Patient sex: M
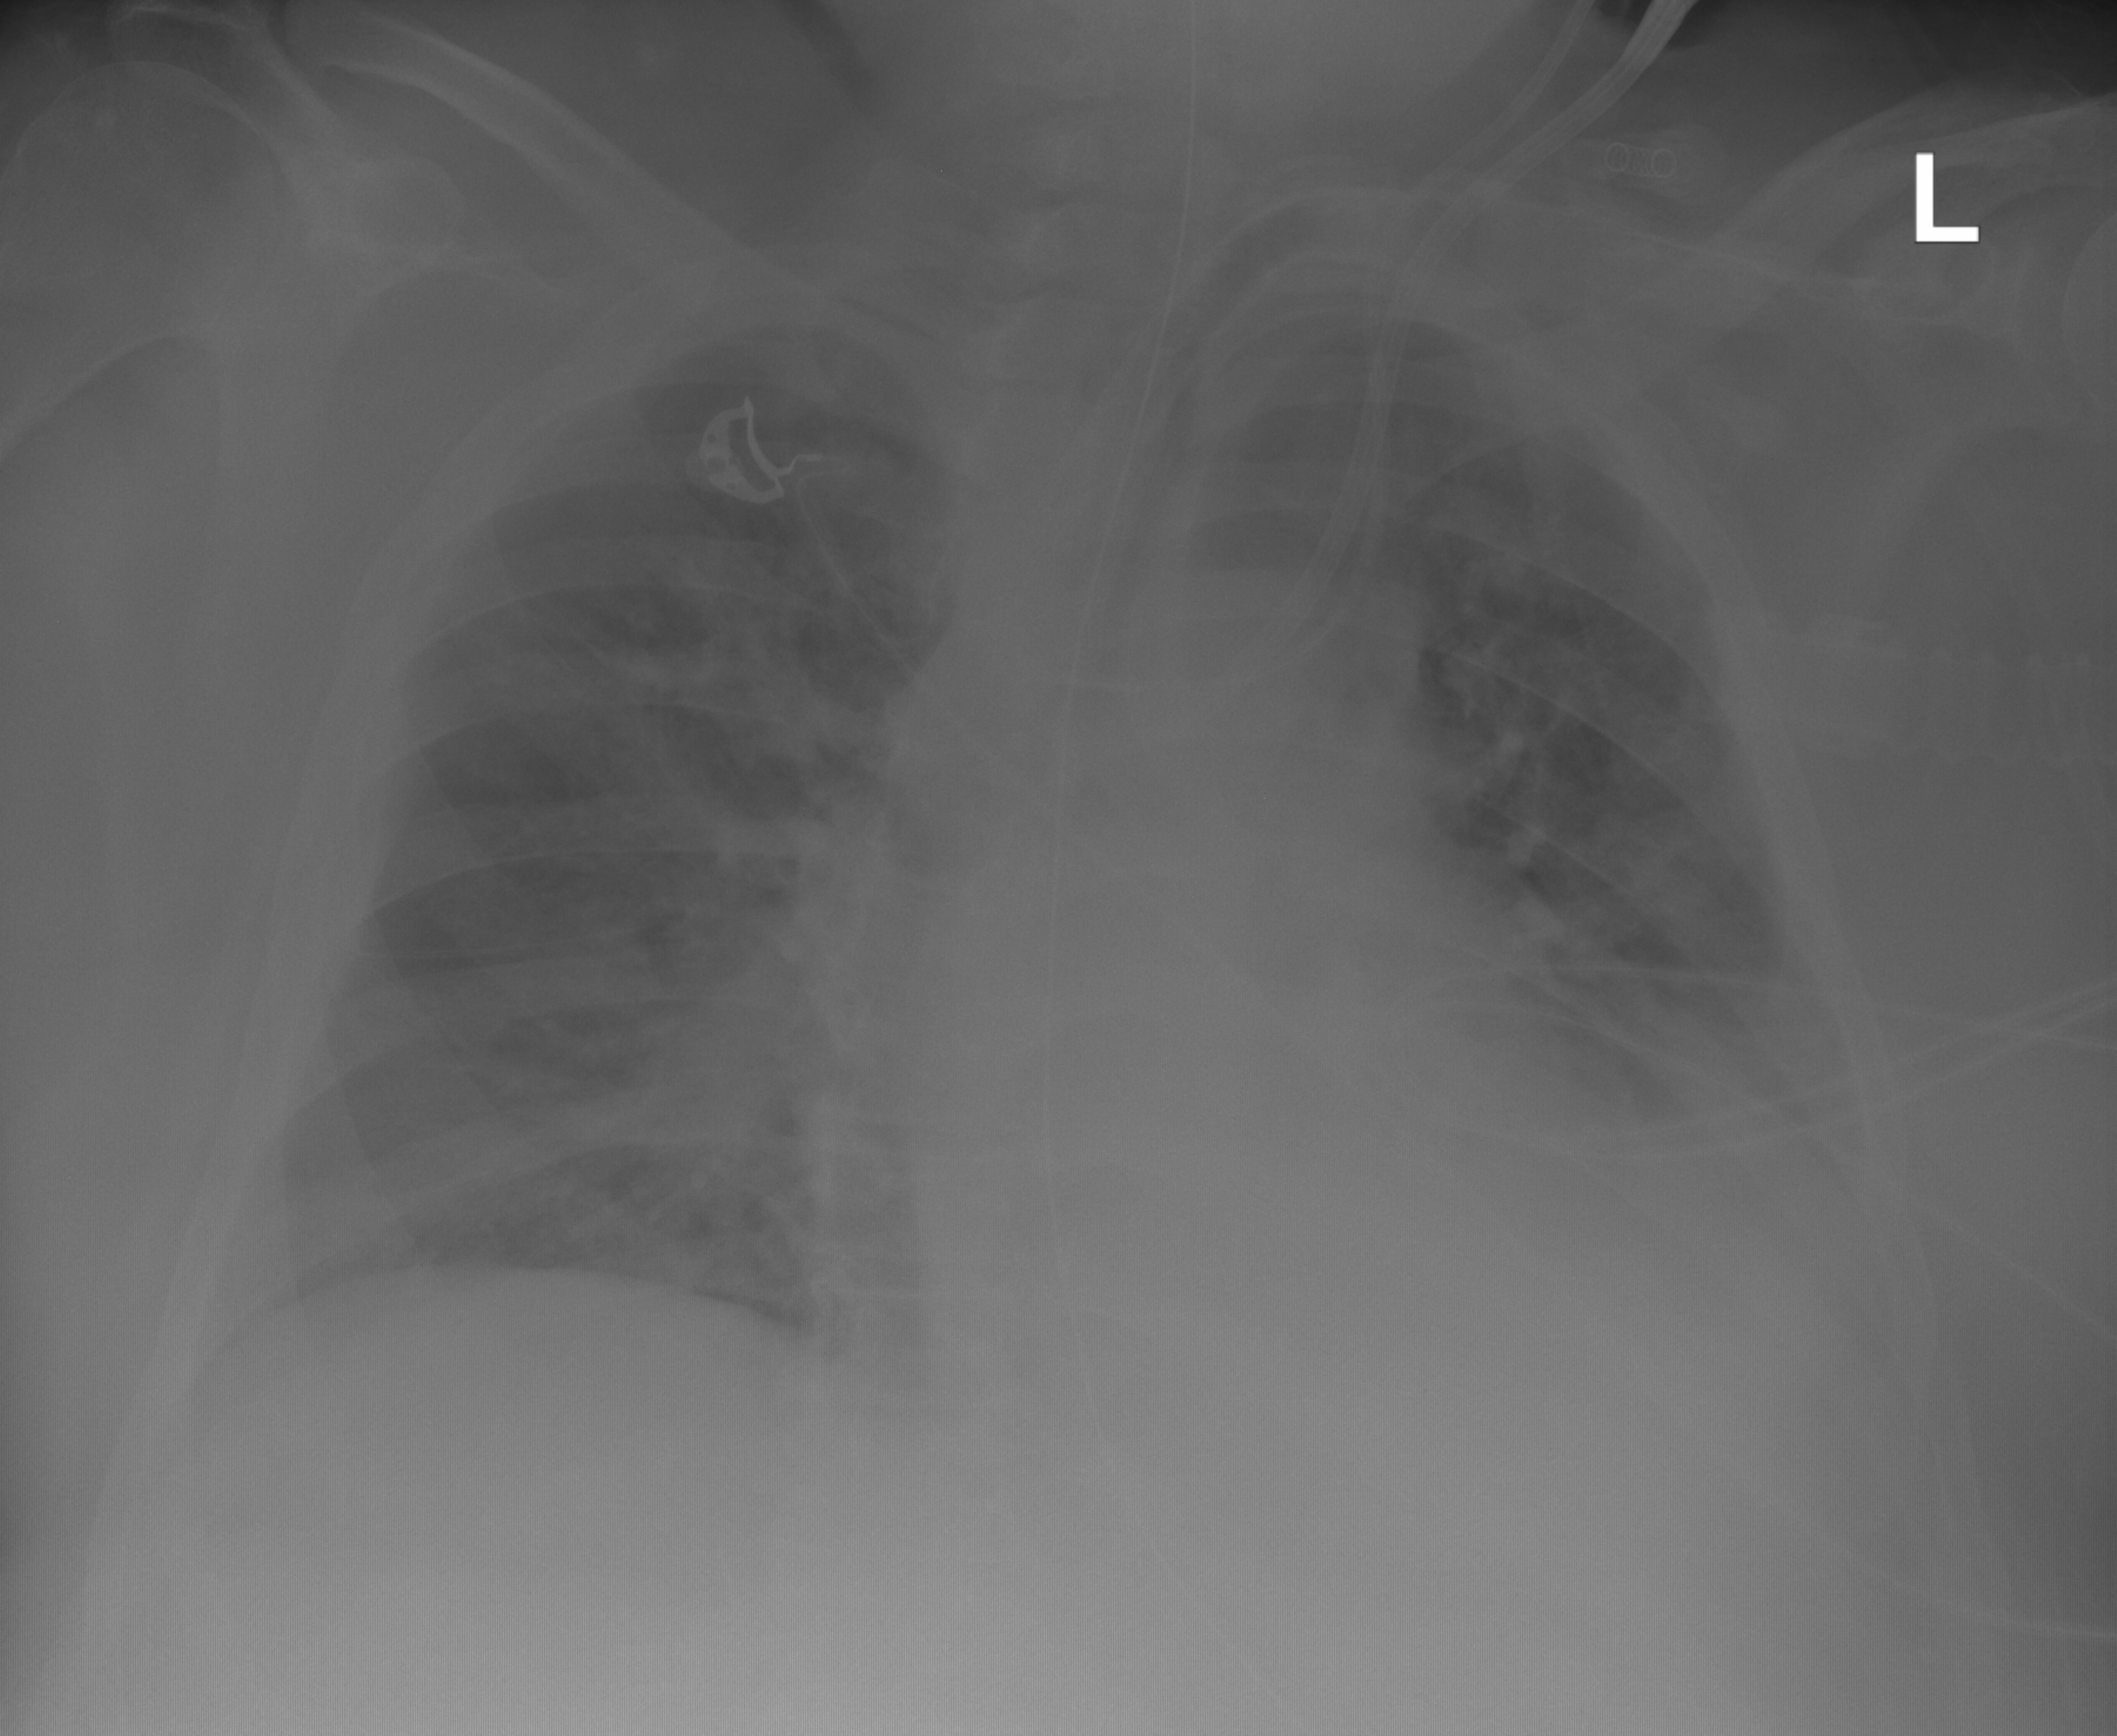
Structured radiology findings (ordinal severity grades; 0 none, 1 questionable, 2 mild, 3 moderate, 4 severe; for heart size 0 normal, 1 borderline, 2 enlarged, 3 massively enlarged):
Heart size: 0
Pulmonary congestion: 2
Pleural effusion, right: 0
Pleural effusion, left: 3
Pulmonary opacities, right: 0
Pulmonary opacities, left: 1
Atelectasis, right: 2
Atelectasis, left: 2